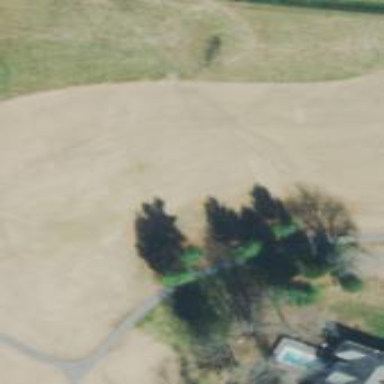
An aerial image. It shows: Golf hole.